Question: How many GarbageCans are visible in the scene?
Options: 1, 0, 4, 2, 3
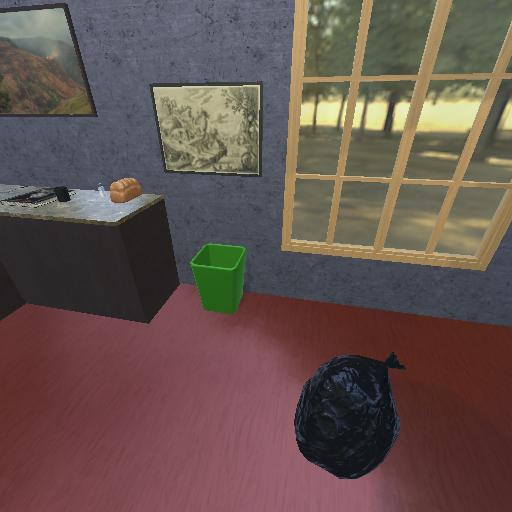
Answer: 1